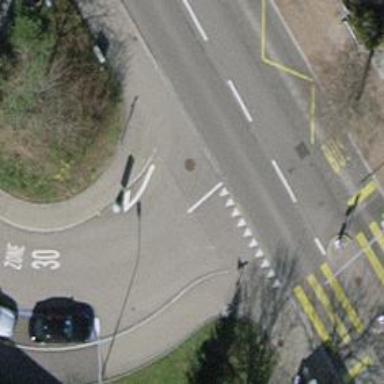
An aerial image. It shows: Unmarked crossing with traffic calming table on the road.